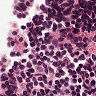
Metastatic tissue present: no